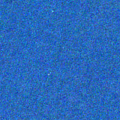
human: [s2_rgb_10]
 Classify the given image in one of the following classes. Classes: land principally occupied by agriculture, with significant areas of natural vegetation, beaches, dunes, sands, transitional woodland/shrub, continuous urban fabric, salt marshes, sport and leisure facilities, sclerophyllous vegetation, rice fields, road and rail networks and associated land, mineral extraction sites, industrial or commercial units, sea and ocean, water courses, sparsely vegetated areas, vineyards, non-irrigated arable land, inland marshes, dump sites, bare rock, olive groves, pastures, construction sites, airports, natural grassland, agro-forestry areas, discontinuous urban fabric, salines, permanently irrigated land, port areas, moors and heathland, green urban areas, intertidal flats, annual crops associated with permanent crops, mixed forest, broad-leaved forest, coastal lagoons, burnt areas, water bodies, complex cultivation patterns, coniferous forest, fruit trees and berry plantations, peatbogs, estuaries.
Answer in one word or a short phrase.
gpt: sea and ocean